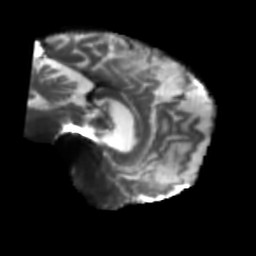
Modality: T2w
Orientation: sagittal
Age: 56
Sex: male
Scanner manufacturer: siemens
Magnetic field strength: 3 T
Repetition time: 5.47 s
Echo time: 0.0854 s